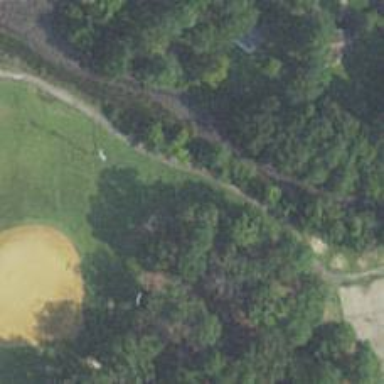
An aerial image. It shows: Disc golf basket.